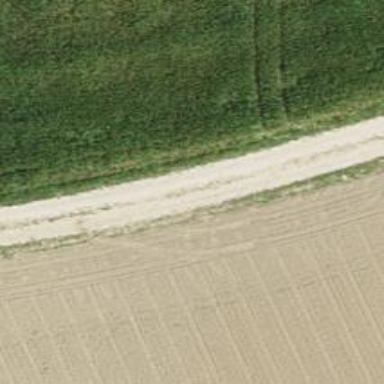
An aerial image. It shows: Gravel track with grade 2 tracktype.